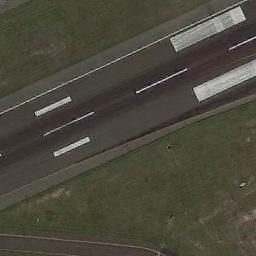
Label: runway